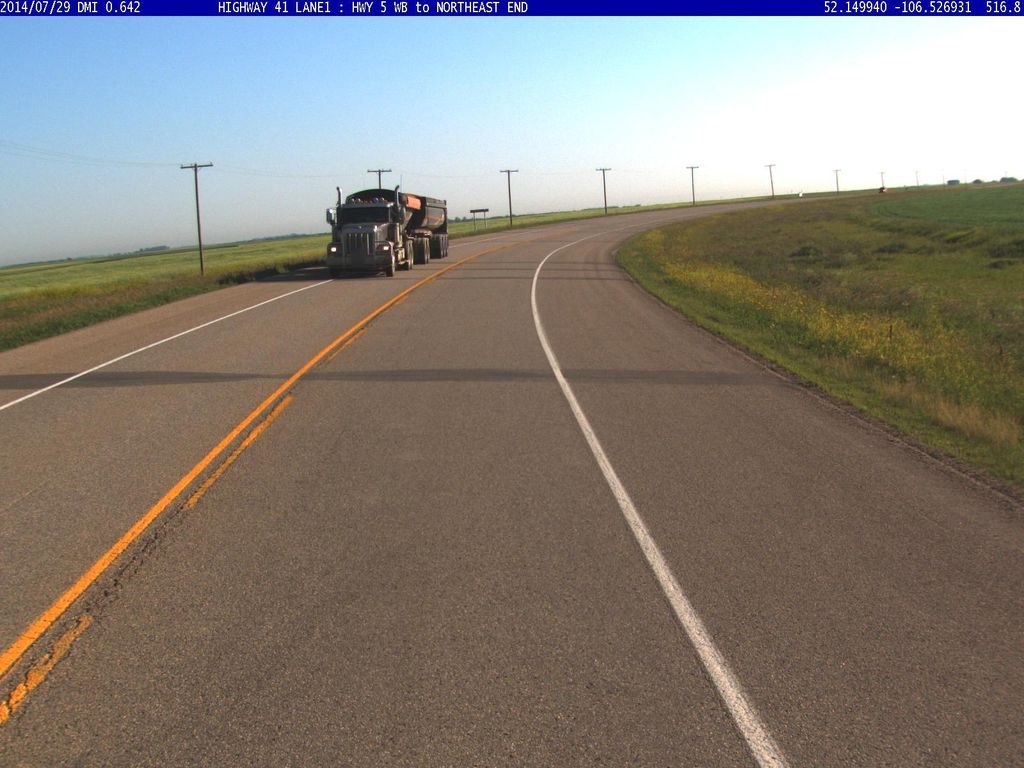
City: saskatoon